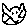
Label: cat